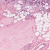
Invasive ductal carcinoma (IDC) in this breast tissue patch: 1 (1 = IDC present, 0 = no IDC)